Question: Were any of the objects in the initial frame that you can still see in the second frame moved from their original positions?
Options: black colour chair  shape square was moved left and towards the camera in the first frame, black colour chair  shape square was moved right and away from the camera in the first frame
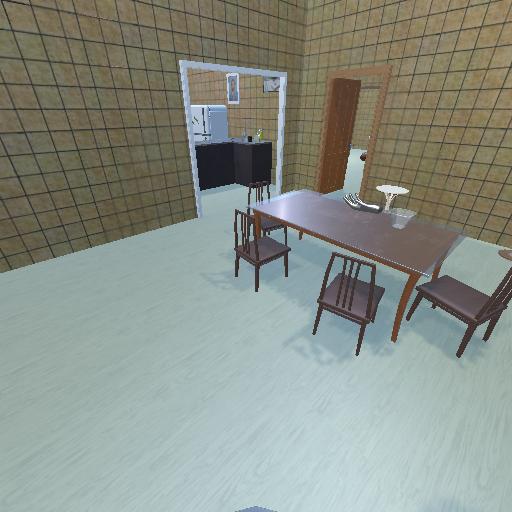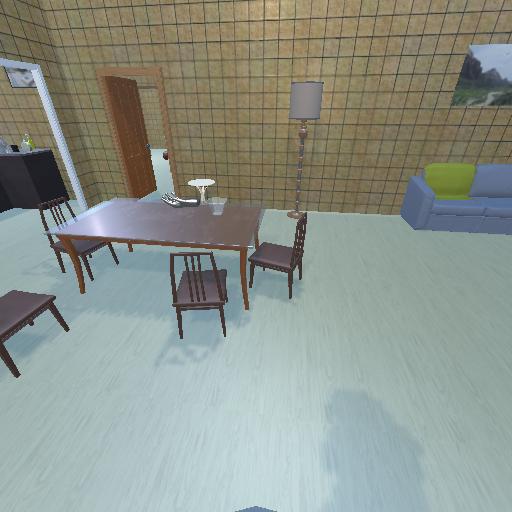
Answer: black colour chair  shape square was moved left and towards the camera in the first frame